Chest X-ray. View position: PA
Patient age: 34
Patient sex: M
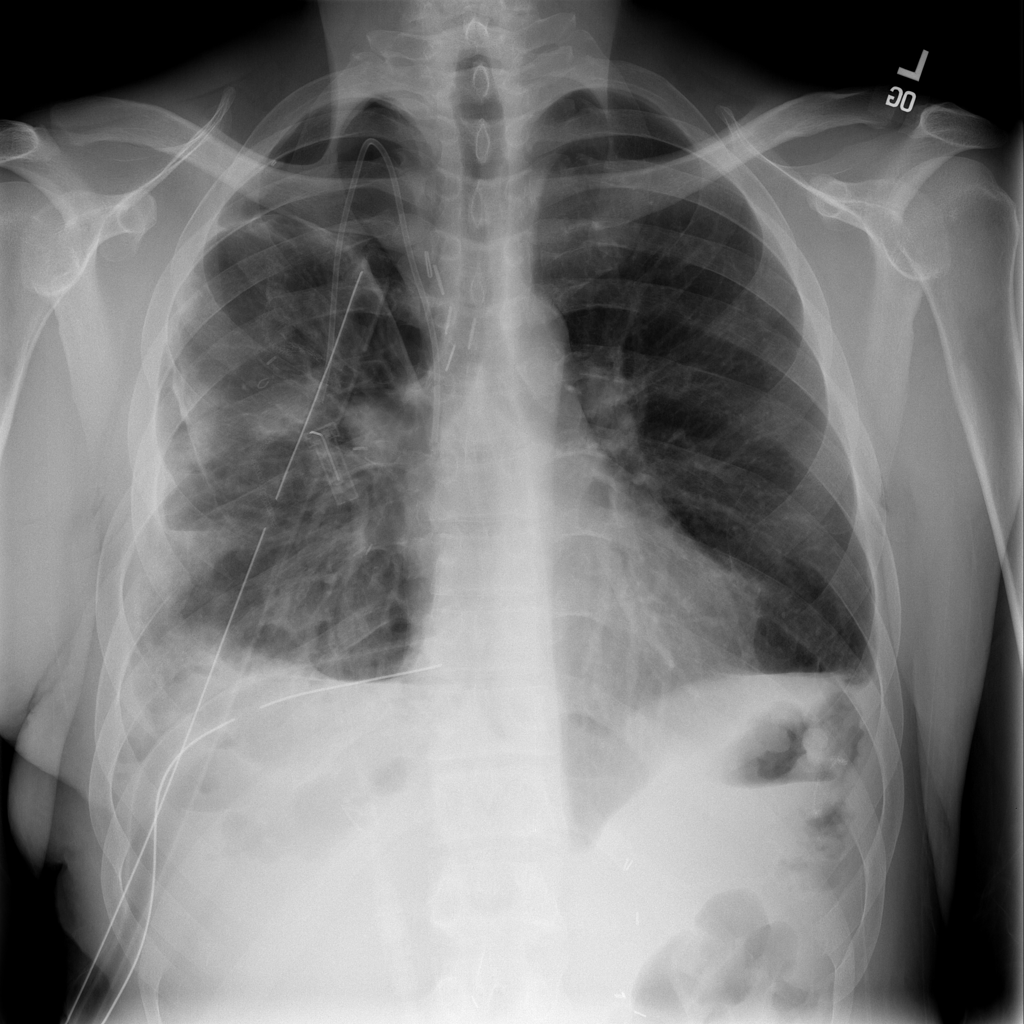
Finding: Pneumothorax